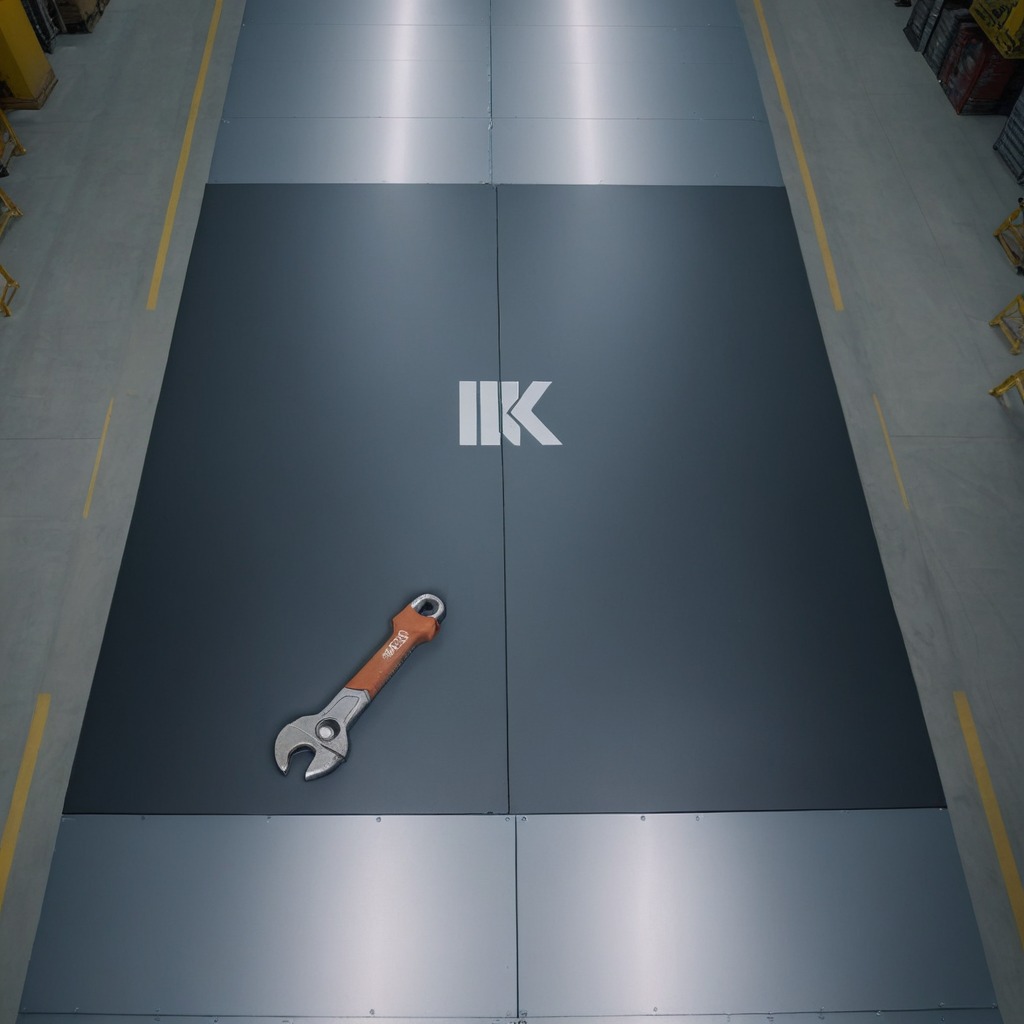
A wrench is lying on the toolbox surface in an airplane hangar workshop 8K.